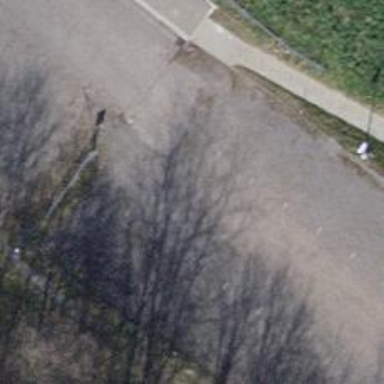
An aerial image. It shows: Service road with paved surface.